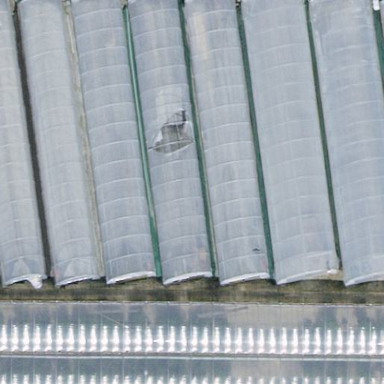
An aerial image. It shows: Greenhouse.